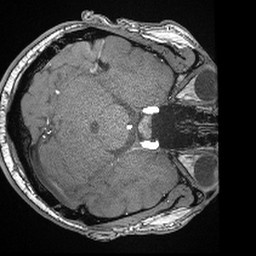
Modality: angio
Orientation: axial
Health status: ill
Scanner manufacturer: siemens
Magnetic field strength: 3 T
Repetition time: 0.021 s
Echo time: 0.00343 s